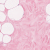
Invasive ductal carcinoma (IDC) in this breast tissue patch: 0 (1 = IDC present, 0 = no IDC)